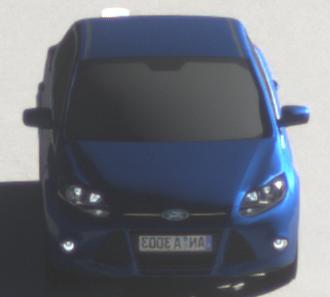
Make: Ford
Model: Focus 1.6 Ti-VCT
Detailed model: Focus (III)
Model produced from: 2011/09
Model produced until: 2014/09
Doors: 5
Color: blue
Road condition: dry road
Daytime: morning or afternoon
Contrast: high contrast